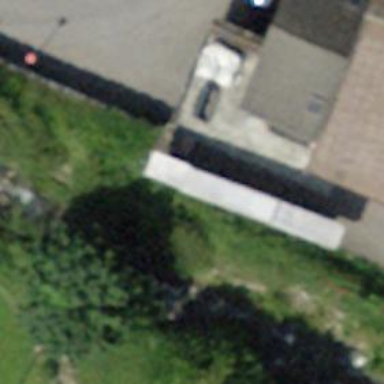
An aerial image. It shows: Commercial building.